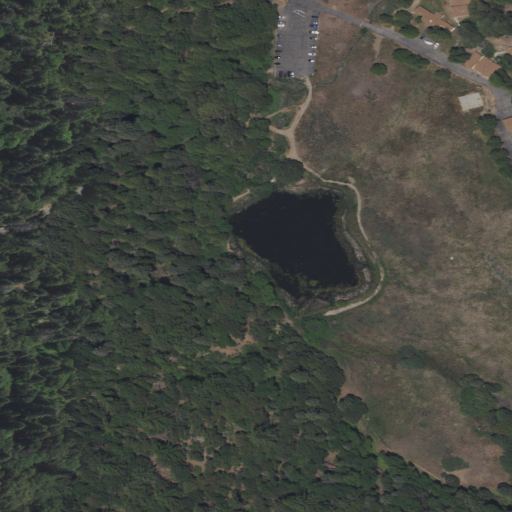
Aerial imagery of valley in California named Upper Doane Valley containing evergreen forest, shrub, grassland, open development, mixed forest, open water, and low intensity development